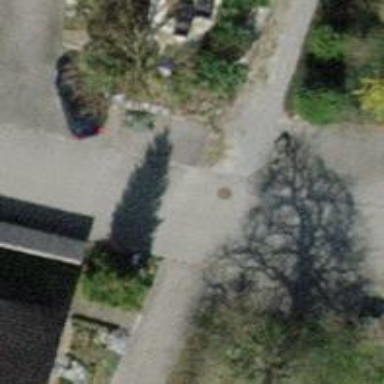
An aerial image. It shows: Footway with pebblestone surface.